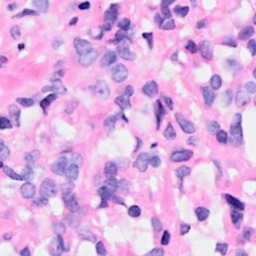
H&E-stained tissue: Breast